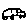
Label: car